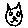
Label: cat